Aerial crown-view tile of a tropical tree (Barro Colorado Island, Panama), acquired 20240813:
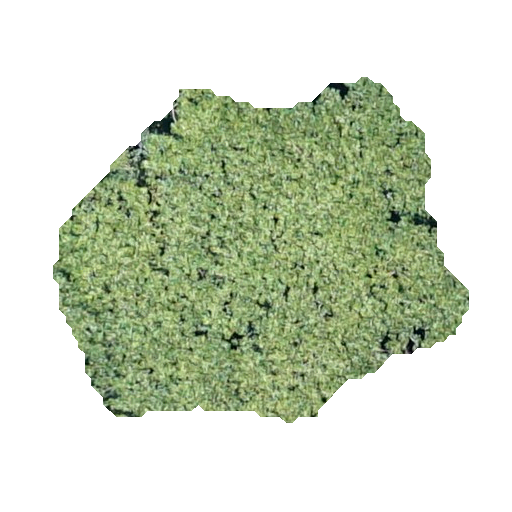
Species: Apeiba membranacea
GBIF accepted scientific name: Apeiba membranacea
Crown area: 155.765 m²